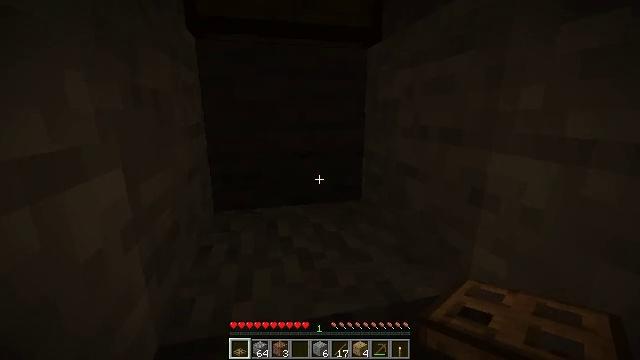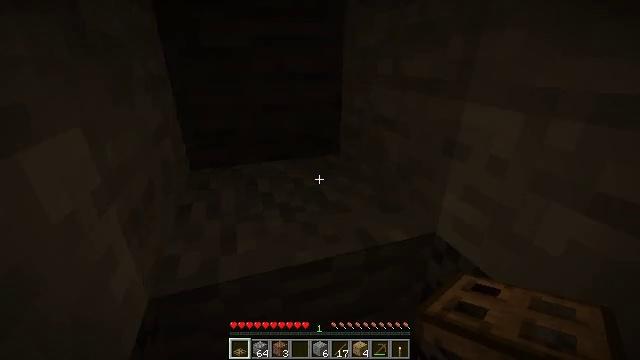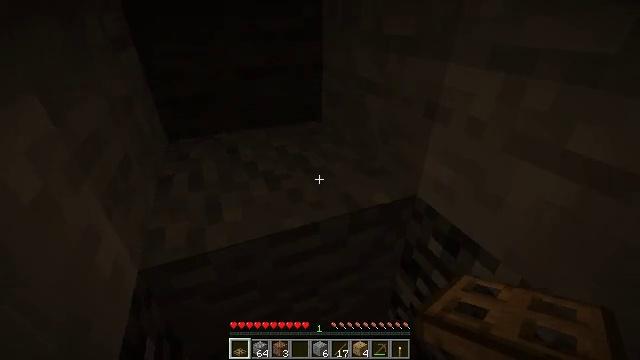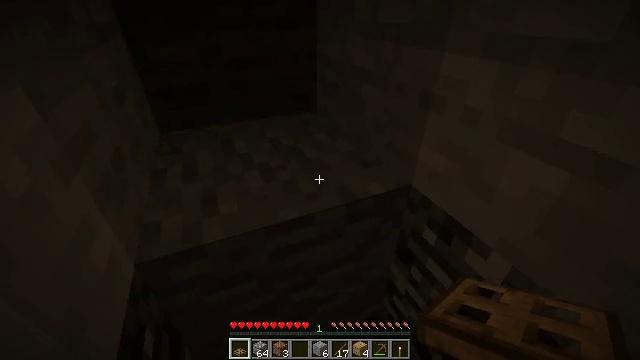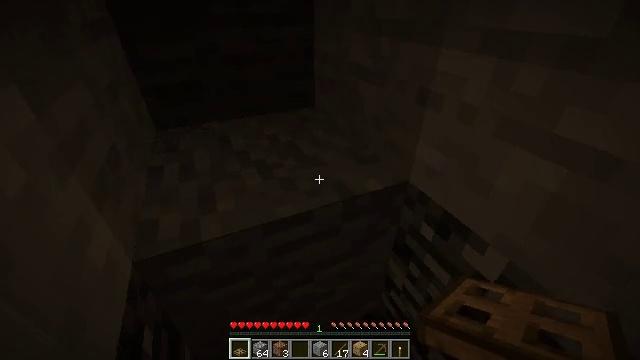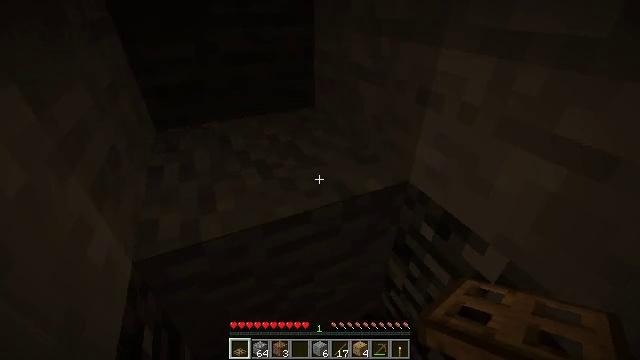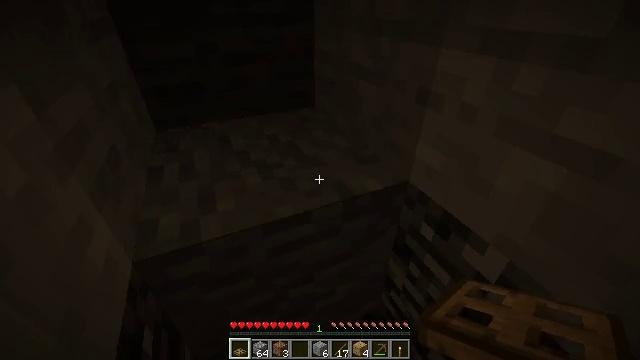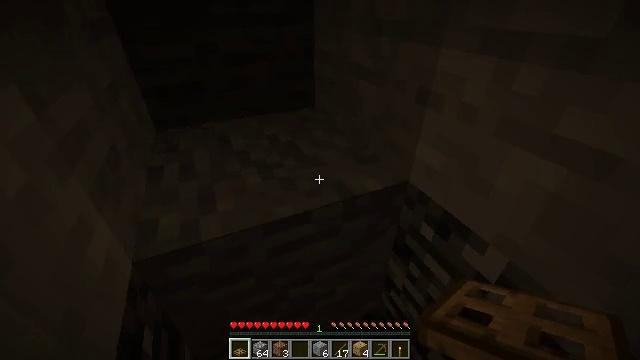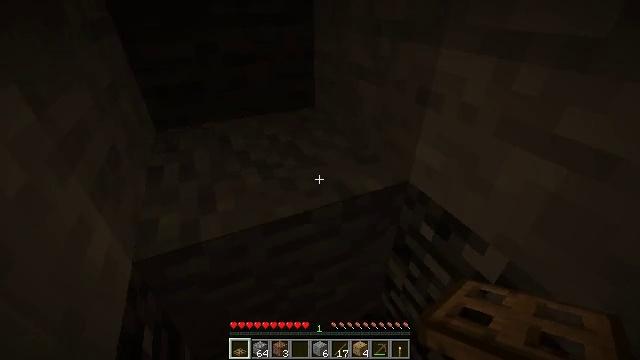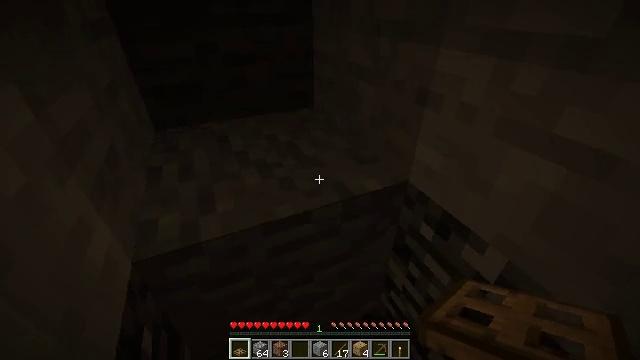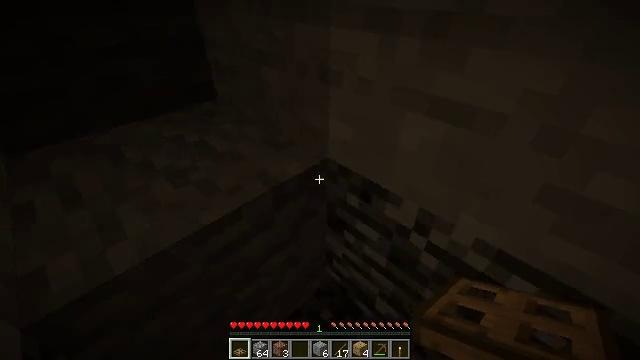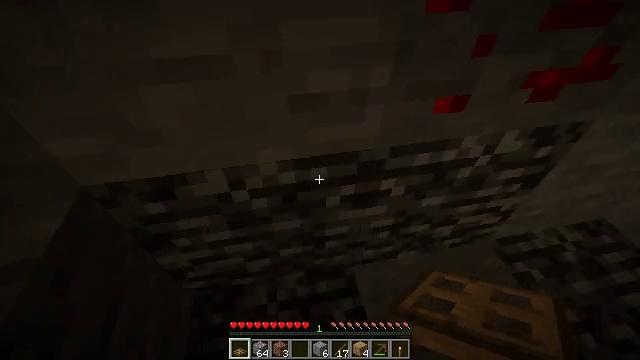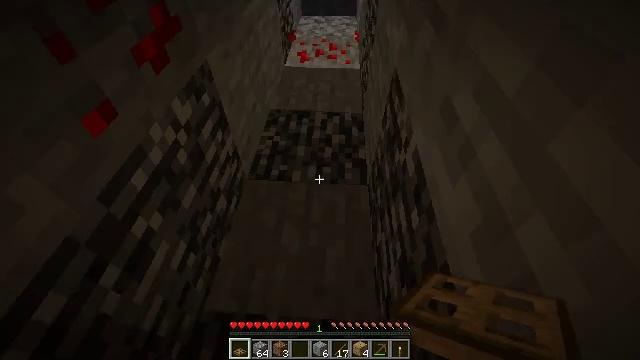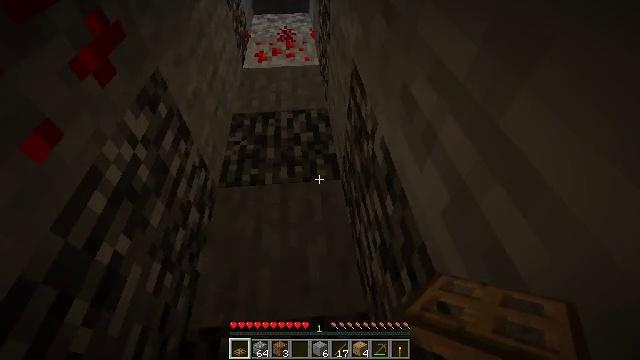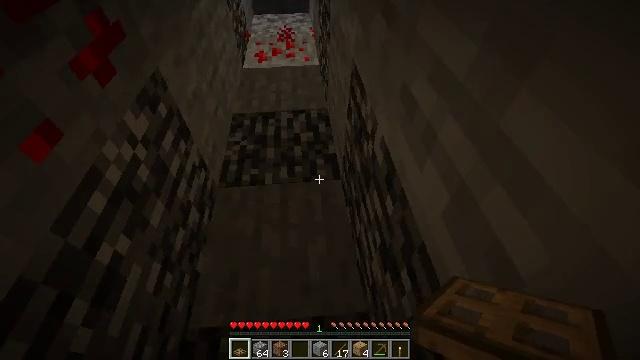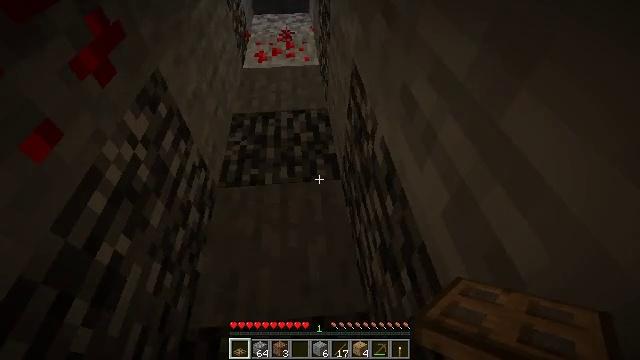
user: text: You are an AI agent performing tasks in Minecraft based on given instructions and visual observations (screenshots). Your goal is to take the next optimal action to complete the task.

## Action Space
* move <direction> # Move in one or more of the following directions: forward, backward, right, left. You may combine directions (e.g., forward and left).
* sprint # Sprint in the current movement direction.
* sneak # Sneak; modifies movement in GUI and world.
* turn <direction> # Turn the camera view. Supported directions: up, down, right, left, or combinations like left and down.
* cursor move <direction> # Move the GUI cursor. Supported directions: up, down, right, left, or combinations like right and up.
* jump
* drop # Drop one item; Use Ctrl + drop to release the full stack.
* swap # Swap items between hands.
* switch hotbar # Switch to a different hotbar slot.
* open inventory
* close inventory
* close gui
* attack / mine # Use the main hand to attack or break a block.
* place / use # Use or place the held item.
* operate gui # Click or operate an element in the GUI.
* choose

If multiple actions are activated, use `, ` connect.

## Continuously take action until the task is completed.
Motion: motion action
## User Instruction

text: Heat up iron ore to form an iron ingot.
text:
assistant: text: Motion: turn right and down
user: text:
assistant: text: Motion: turn right and down
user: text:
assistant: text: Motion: turn right and down
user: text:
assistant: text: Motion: no_op
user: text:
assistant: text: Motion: no_op
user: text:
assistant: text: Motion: no_op
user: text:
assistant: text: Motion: no_op
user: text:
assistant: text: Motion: no_op
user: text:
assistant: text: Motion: no_op
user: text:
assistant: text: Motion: turn right and down
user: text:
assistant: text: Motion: turn right and down
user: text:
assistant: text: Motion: turn right and down
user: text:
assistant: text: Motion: turn right
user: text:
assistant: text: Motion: no_op
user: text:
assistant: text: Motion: no_op
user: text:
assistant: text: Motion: no_op
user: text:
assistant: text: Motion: no_op
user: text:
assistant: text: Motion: turn up
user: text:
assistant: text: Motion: no_op
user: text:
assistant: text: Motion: no_op
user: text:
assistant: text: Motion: no_op
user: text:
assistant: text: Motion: turn left and up
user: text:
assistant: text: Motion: turn up
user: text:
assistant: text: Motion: no_op
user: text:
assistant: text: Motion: no_op
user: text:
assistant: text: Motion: no_op
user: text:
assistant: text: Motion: no_op
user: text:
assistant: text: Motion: turn up
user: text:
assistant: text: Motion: no_op
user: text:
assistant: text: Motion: no_op